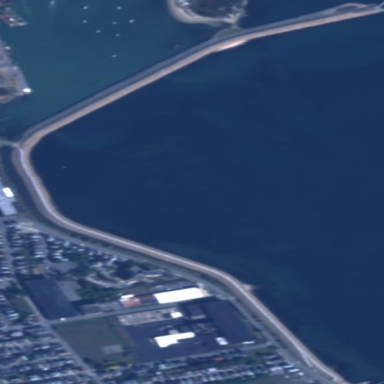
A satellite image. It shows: Breakwater structure.